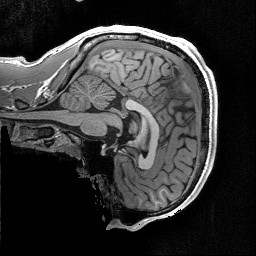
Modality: T1w
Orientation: sagittal